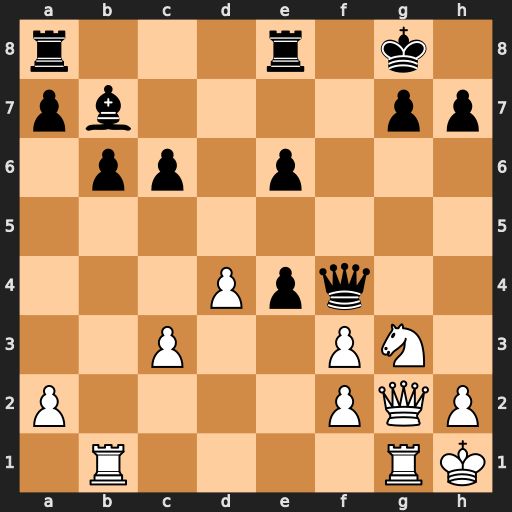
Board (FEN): r3r1k1/pb4pp/1pp1p3/8/3Ppq2/2P2PN1/P4PQP/1R4RK
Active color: w
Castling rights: -
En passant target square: -
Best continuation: Nh5 Qxf3 Qxf3 exf3 Rxg7+